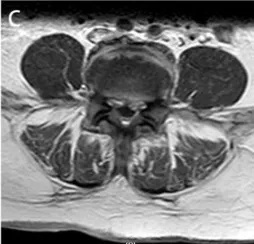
Axial T1-enhanced image (C) showed the previously large range of irregular non-enhanced areas has decreased compared to Figure 1F.
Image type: radiology (mri)